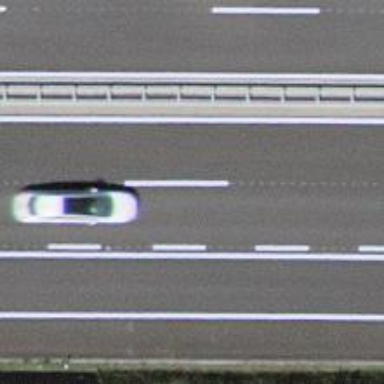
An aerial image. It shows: Motorway junction.